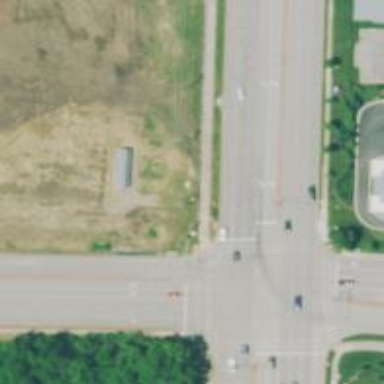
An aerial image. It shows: Road with dash markings.